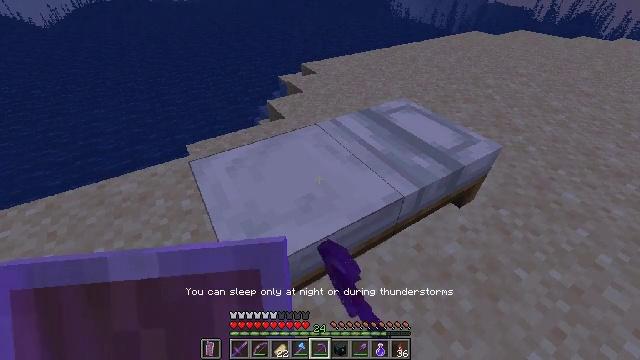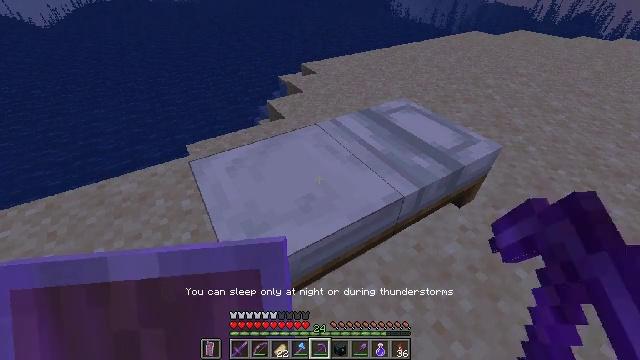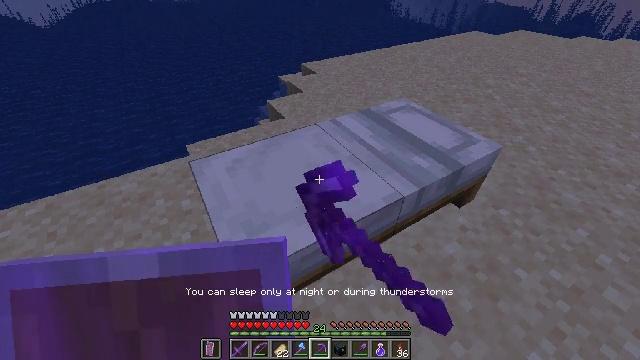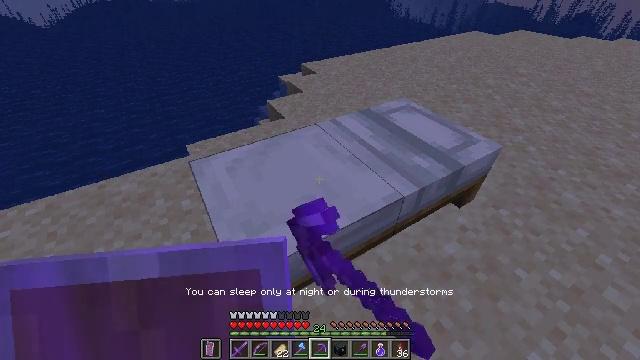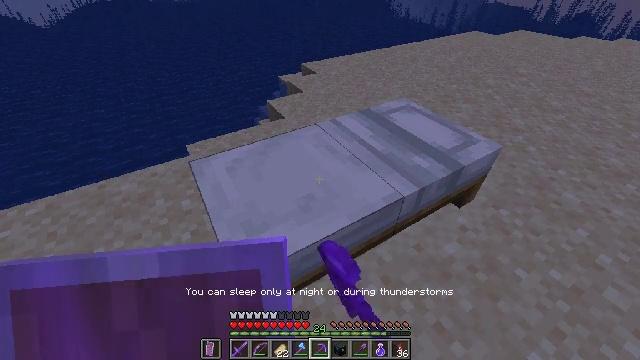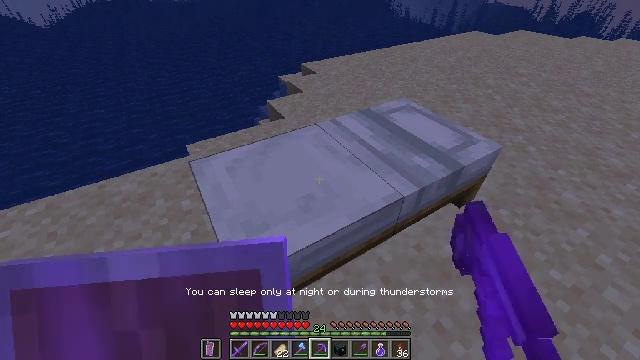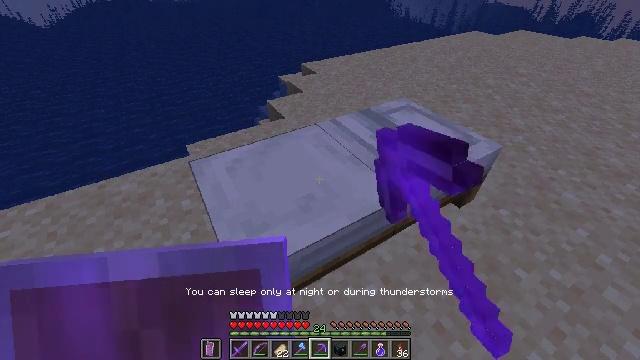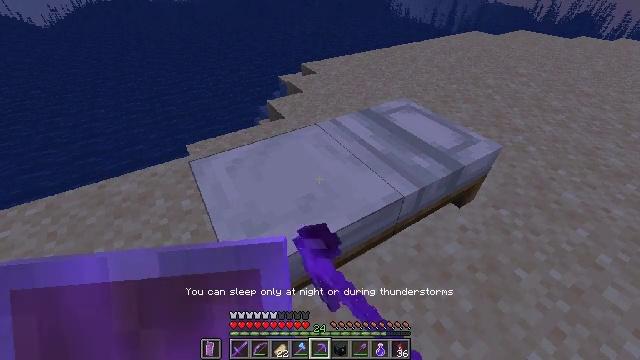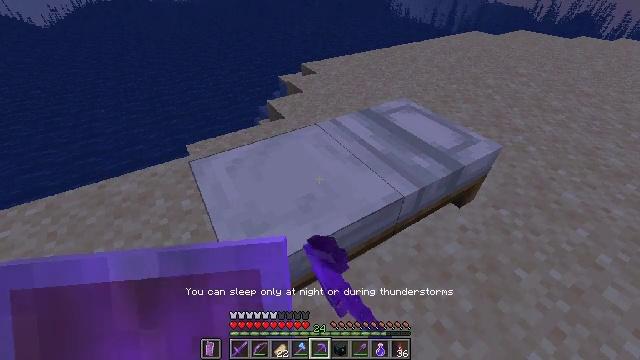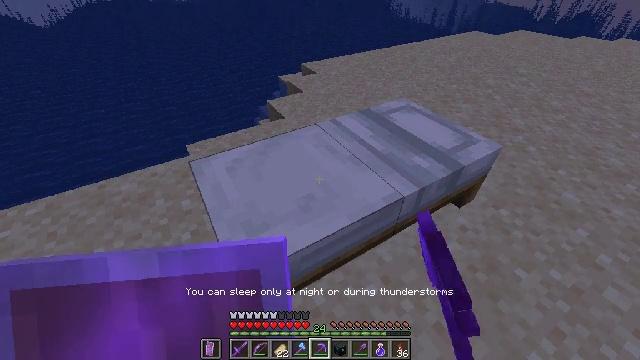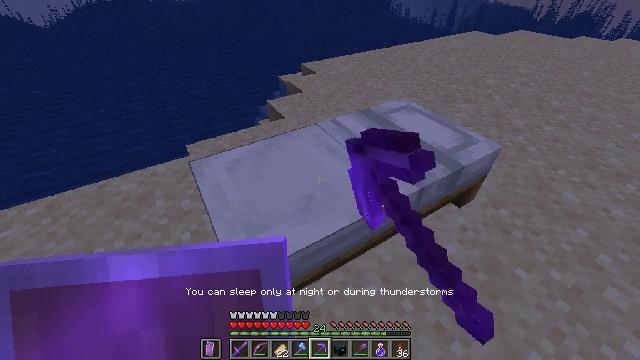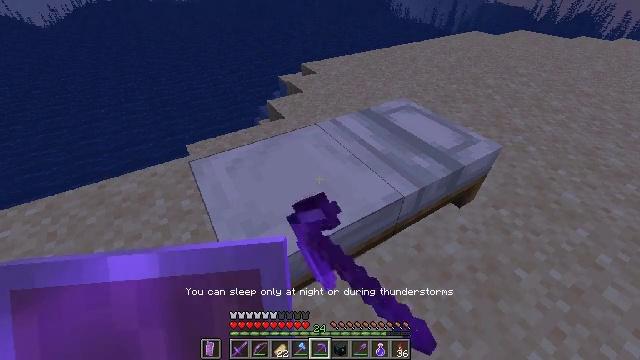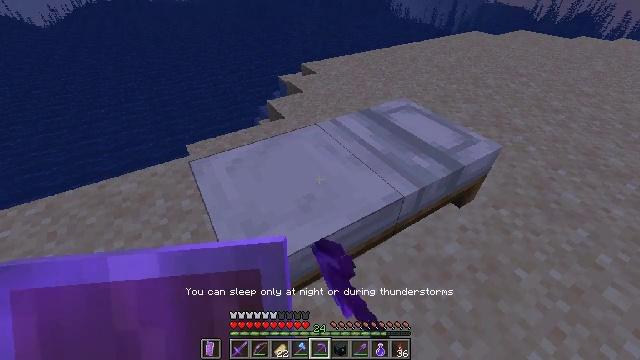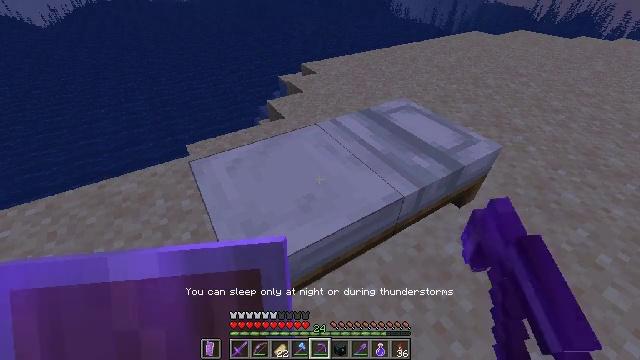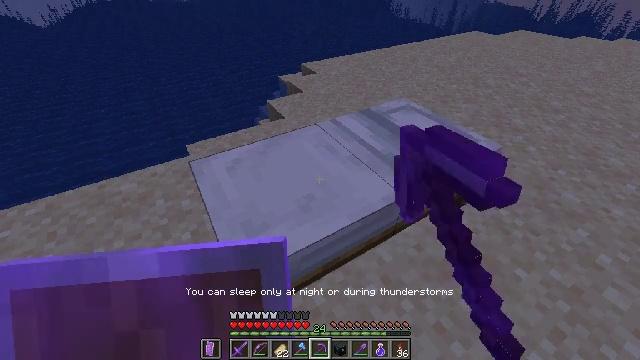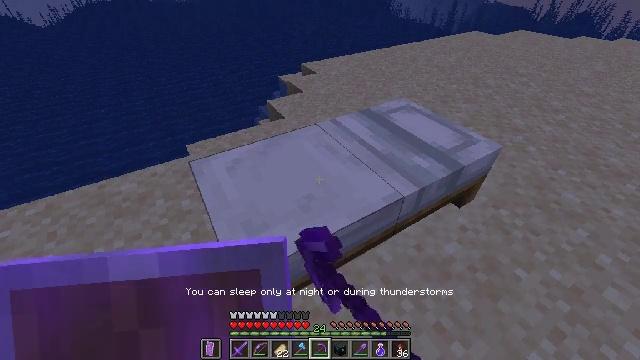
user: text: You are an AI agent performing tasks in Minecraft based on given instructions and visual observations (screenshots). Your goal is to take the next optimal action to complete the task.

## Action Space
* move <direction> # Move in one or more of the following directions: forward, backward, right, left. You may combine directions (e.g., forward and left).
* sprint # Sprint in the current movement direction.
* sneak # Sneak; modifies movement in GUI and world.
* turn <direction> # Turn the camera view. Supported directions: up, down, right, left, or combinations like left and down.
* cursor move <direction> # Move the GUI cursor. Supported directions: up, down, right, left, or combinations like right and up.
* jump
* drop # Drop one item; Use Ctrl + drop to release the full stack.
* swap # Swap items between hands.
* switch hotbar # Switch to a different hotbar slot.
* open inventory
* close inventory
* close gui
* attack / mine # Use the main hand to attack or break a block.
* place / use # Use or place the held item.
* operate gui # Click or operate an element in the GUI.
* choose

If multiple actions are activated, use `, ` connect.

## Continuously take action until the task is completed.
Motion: motion action
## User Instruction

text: Break the white bed to relocate it.
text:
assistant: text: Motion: use / place
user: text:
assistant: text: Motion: use / place
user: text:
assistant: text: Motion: use / place
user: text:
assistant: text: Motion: use / place
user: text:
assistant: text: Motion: use / place
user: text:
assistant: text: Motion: use / place
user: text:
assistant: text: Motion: use / place
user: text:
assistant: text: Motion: use / place
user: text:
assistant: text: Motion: use / place
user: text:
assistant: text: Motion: use / place
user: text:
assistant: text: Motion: use / place
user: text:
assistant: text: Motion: use / place
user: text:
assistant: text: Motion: use / place
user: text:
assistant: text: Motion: use / place
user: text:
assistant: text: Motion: use / place
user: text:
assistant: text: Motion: use / place
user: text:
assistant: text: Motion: use / place
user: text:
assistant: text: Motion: use / place
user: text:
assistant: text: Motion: use / place
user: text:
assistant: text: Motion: use / place
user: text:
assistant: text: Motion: use / place
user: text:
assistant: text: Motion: use / place
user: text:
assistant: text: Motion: use / place
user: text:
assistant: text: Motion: use / place
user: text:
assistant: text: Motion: use / place
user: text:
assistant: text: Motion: use / place
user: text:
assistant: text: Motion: use / place
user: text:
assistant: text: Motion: use / place
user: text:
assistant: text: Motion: use / place
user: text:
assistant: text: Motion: use / place